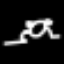
Label: frog